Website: ulta-beauty
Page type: account-selection
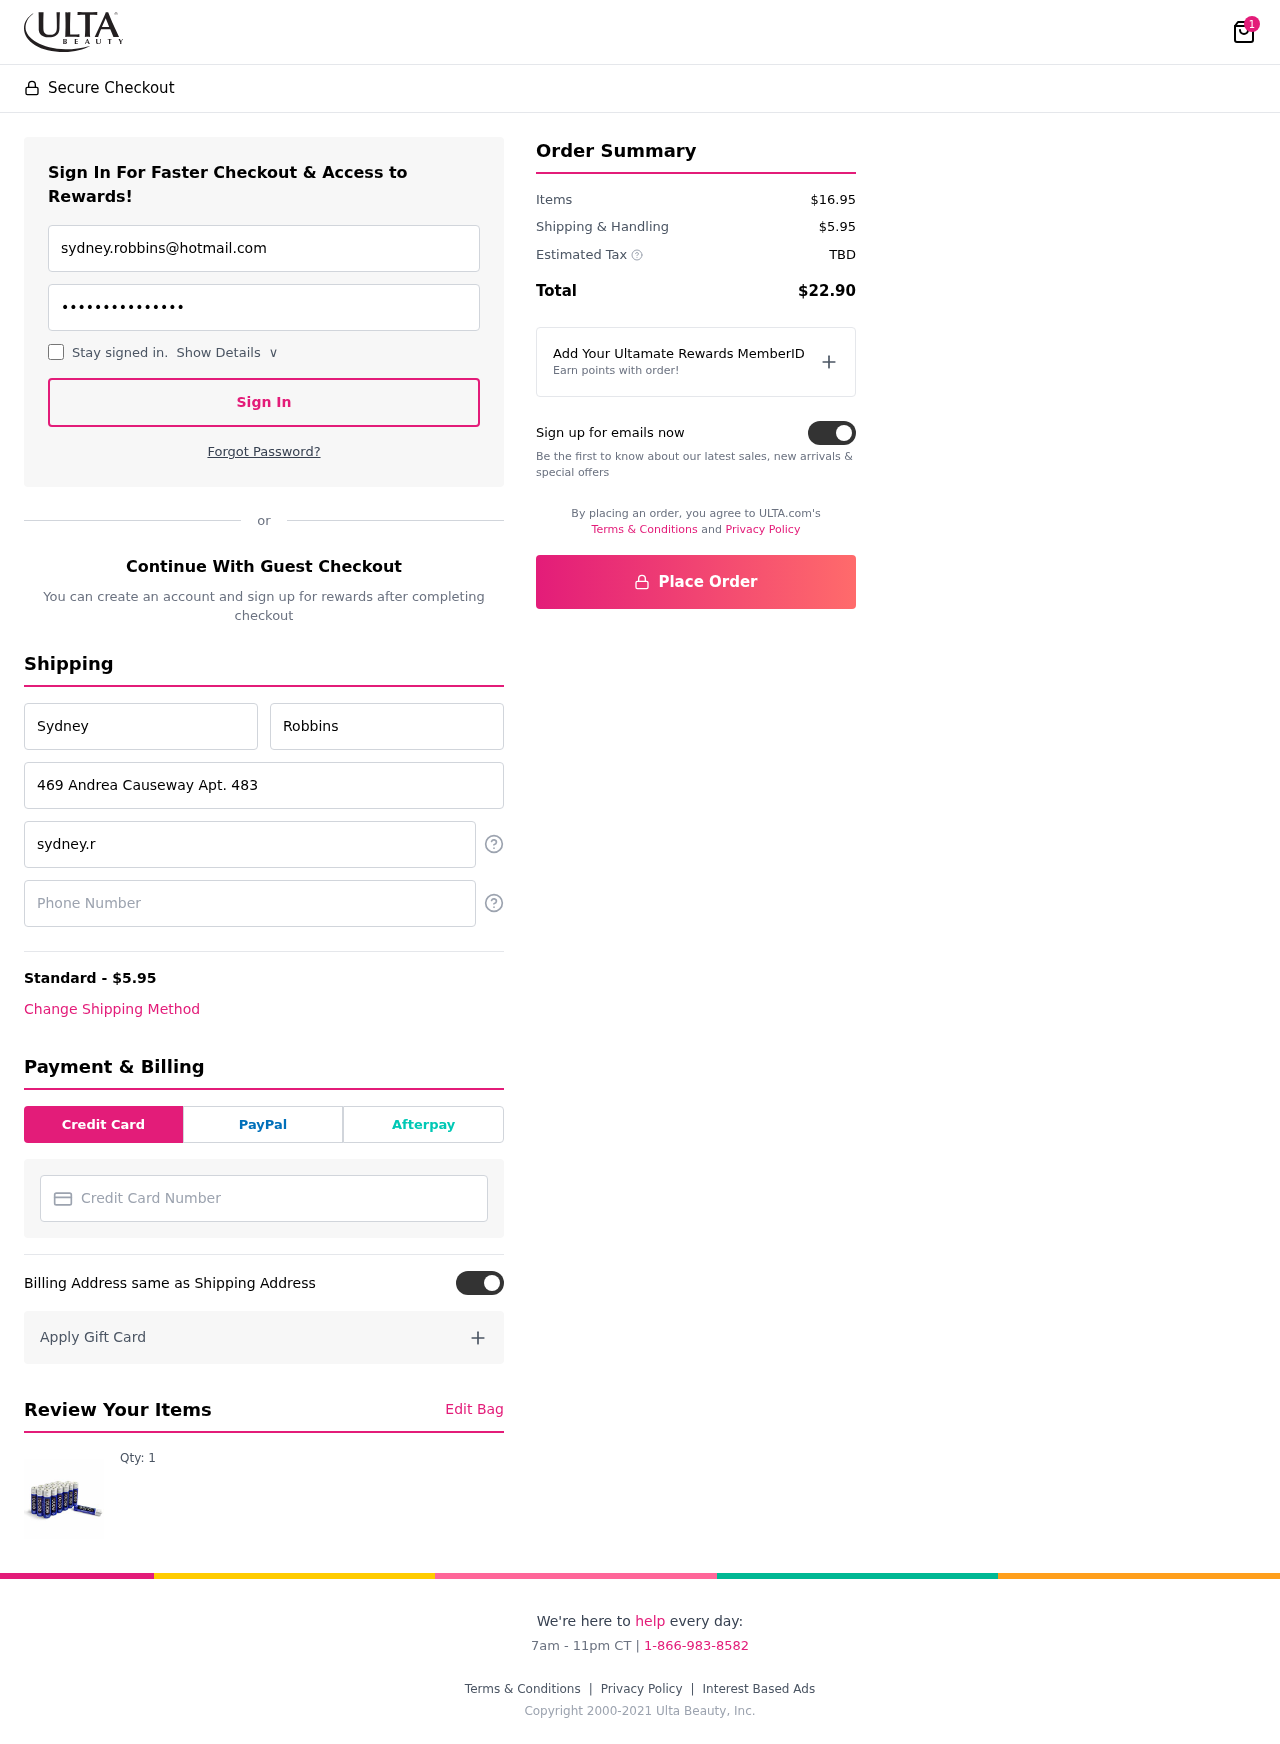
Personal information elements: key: PII_CARD_NUMBER
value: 4487 1257 0474 0686
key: PII_EMAIL
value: sydney.robbins@hotmail.com
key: PII_EMAIL2
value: sydney.robbins@hotmail.com
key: PII_FIRSTNAME
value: Sydney
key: PII_LASTNAME
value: Robbins
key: PII_PHONE
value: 8808737381
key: PII_STREET
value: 469 Andrea Causeway Apt. 483
Product elements: key: PRODUCT1_QUANTITY
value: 1
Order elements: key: ORDER_NUM_ITEMS
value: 1
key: ORDER_SHIPPING_COST
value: $5.95
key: ORDER_SUBTOTAL
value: $16.95
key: ORDER_TAX
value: TBD
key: ORDER_TOTAL
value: $22.90